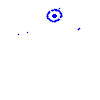
Particle: kaon